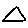
Label: triangle